Question: I am trying to reconcile the Categorical definition of Monad with the other general representations/definitions that I have seen in some other tutorials/books.
Below, I am (perhaps forcefully) trying to bring the two definitions close, please point out the mistakes and provide corrections, where ever required
So Starting with the definition of Monads
> Monads are just monoids in the category of endofunctors.
and with a little understanding of endofunctors, I assume a Monad can be written as
'''
((a->b)->Ma->Mb)->((b->c)->Mb->Mc)
'''
The ''Type'' of LHS (Left hand side) is 'Mb', and type of RHS is 'Mc', so I suppose I can write it as below
'''
Mb-> (b->c)-> Mc, **which is how we define bind**
'''
And here is how I see Monads in the category of endofuctors (which themselves are in 'Category' C, with ''types'' as 'objects')
.
Does any of this makes sense?
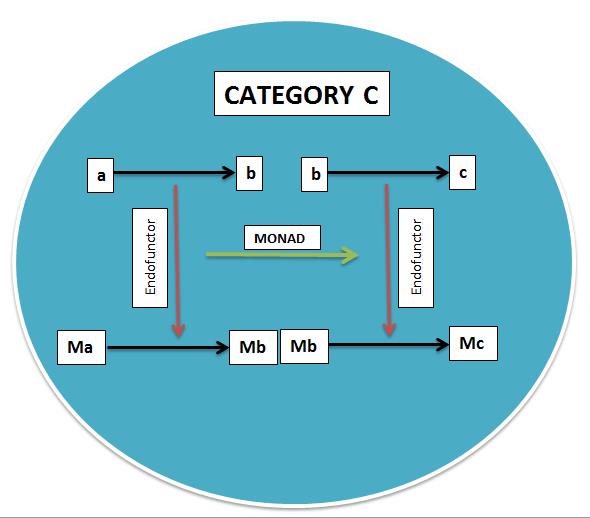
Answer: Well um, I think you're a bit off. A monad is an endofunctor, which in Hask (The category of Haskell types) is something with the kind 'F :: * -> *' with some function that knows how to inject morphisms (functions) into the subcategory of Hask with functions upon 'F's as morphisms and 'F's as objects, 'fmap'. What you have there appears to be a natural transformation in Hask.
Examples: 'Maybe', 'Either a', '(,) a', etc..
Now a monad also must have 2 natural transformations ('Functor F, Functor g => F a -> G a' in hask).
'''
n : Identity -> M
u : M^2 -> M
'''
Or in haskell code
'''
n :: Identity a -> M a -- Identity a == a
u :: M (M a) -> M a
'''
which correspond to 'return' and 'join' respectively.
Now we have to get to '>>='. What you had as bind was actually just 'fmap', what we actually want is 'm a -> (a -> m b) -> m b'. This is easily defined as
'''
m >>= f = join $ f 'fmap' m
'''
Tada! We have monads. Now for this monoid of endofunctors.
A monoid over endofunctors would have a functors as objects and natural transformations as morphisms. The interesting thing is that the product of two endofunctors is their composition. Here's the Haskell code for our new monoid
'''
type (f <+> g) a = f (g a)
class Functor m => Monoid' m where
midentity' :: Identity a -> m a
mappend' :: (m <+> m) a -> m a
'''
This desugars to
'''
midentity' :: a -> m a
mappend' :: m (m a) -> m a
'''
Look familiar?